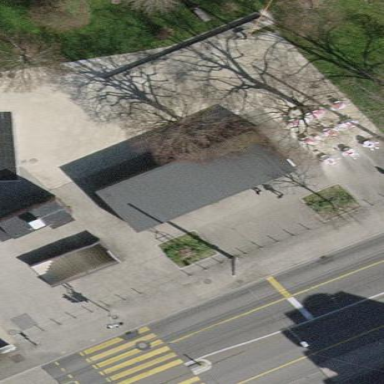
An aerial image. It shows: Retail building housing kiosk.